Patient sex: M
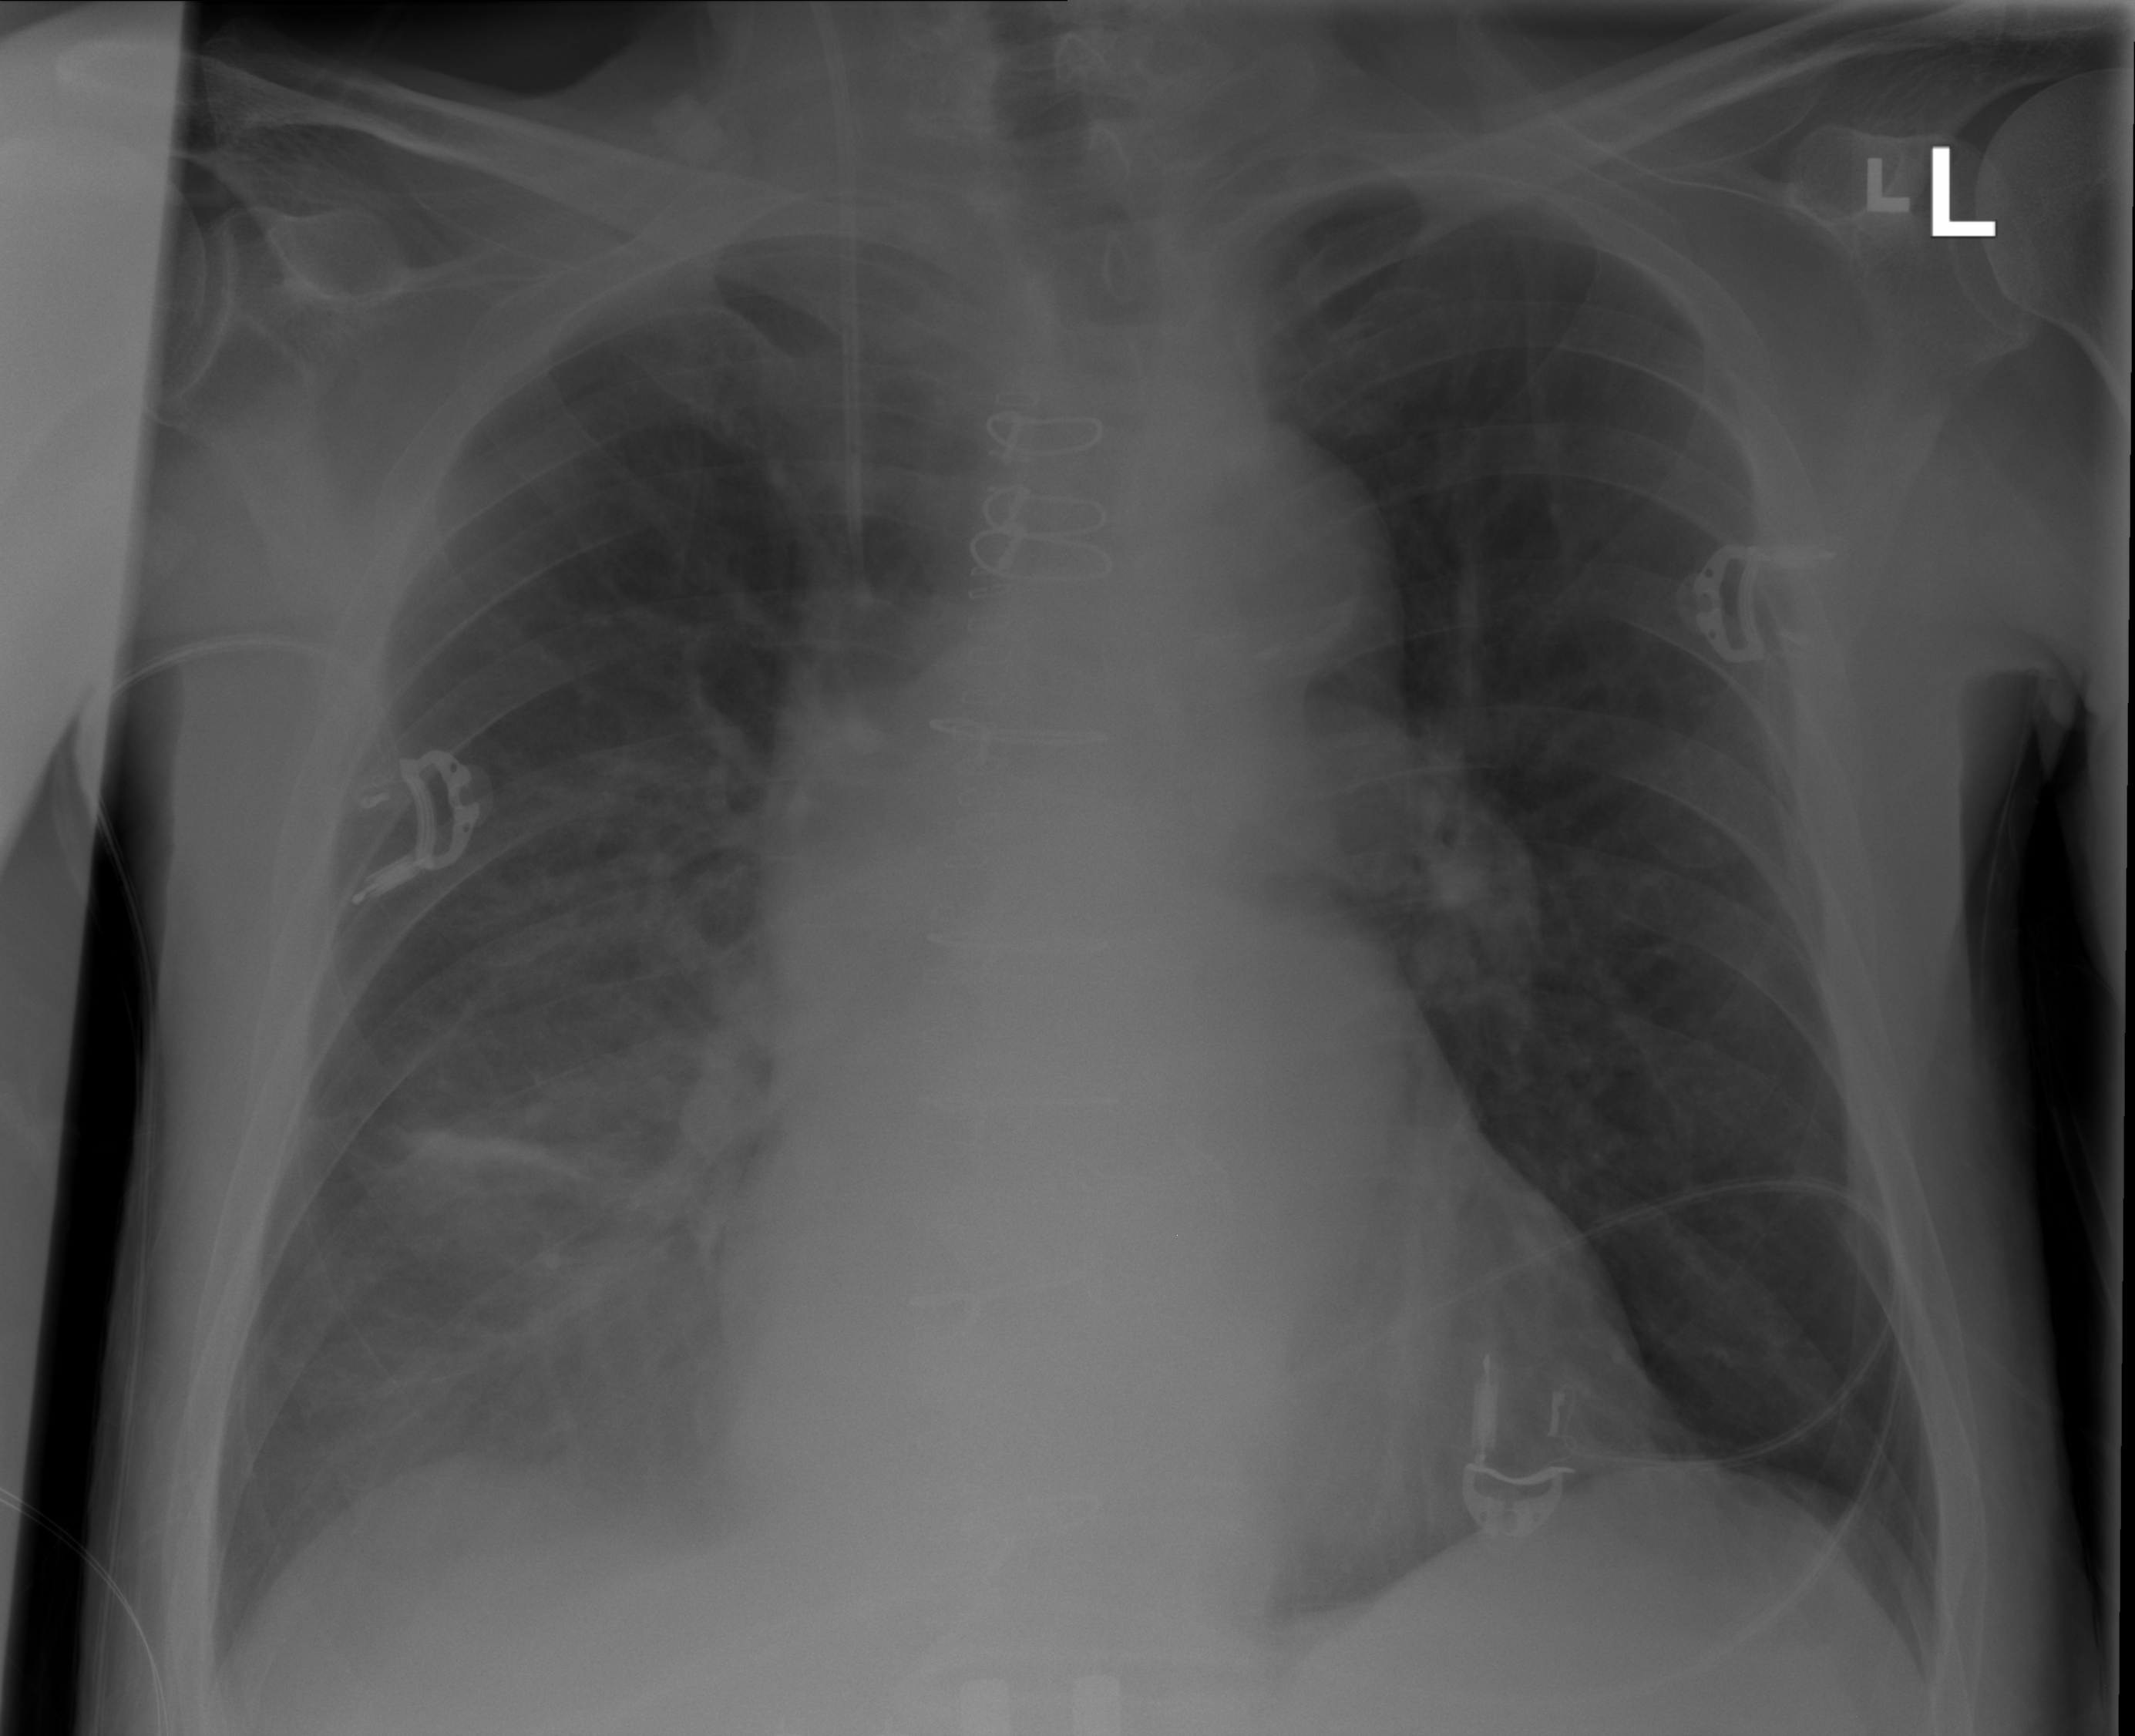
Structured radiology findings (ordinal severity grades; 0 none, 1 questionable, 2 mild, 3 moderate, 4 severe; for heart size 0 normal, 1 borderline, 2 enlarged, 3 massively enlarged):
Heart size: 1
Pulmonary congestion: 2
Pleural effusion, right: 2
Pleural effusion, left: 0
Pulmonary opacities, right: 0
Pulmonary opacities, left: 0
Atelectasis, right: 2
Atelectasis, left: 0